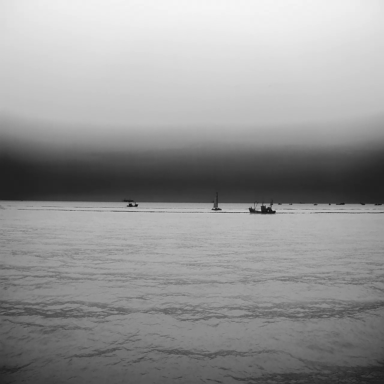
There are three objects shown in the infrared image, including two bulk_carriers, and a sailboat.